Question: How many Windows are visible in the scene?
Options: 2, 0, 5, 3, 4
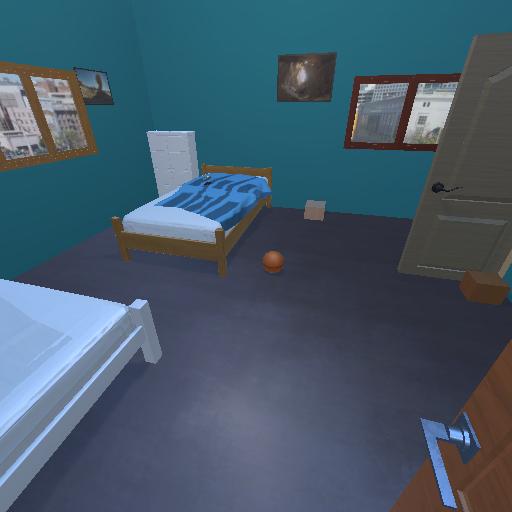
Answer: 2